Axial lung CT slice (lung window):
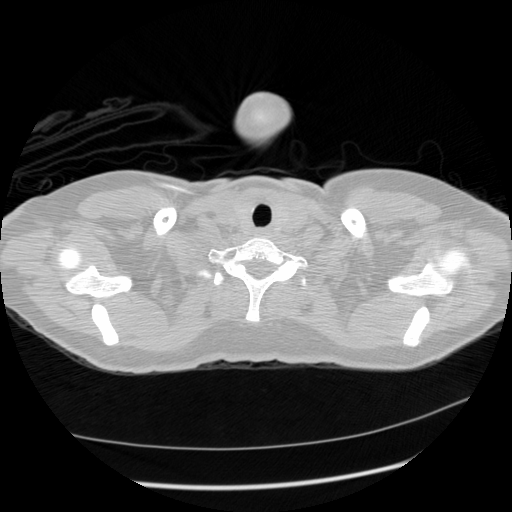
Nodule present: no